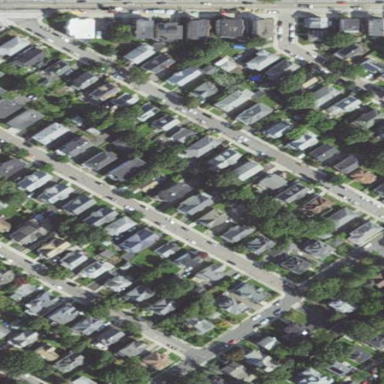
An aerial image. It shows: Sidewalk.